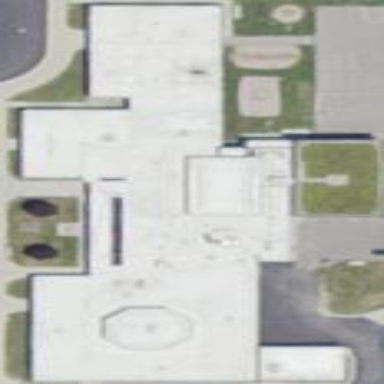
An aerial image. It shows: School building.